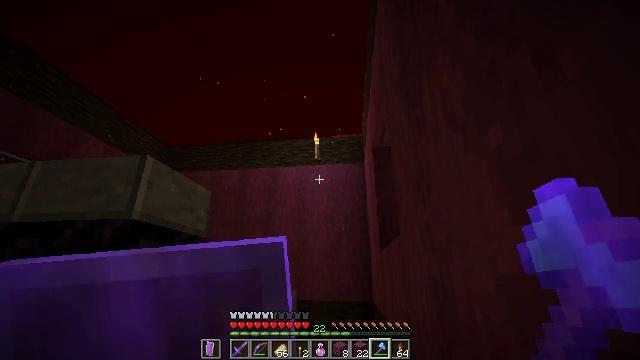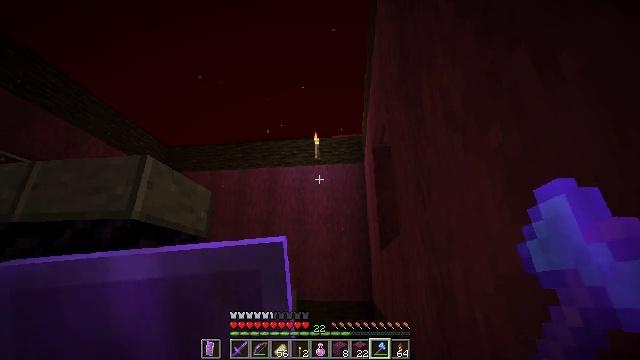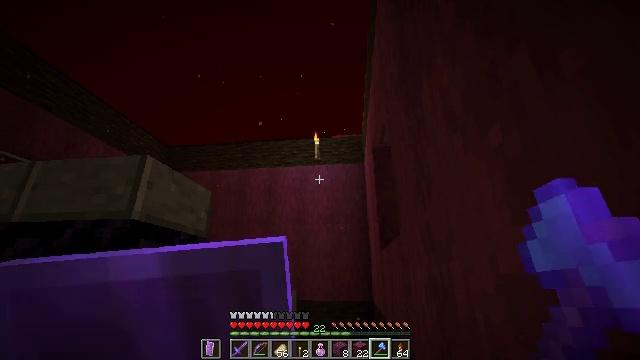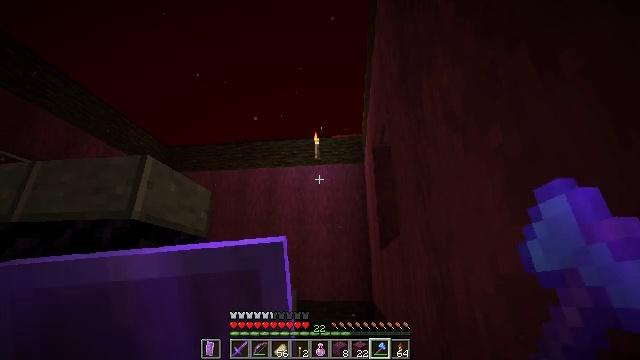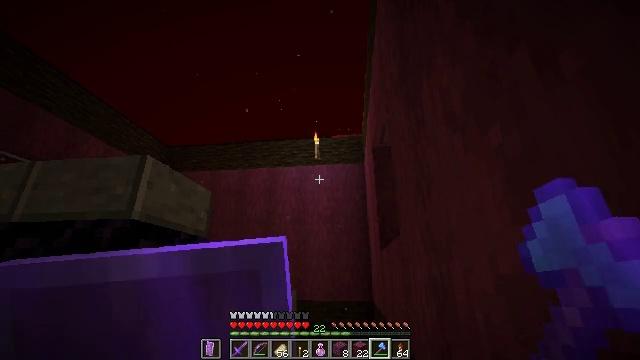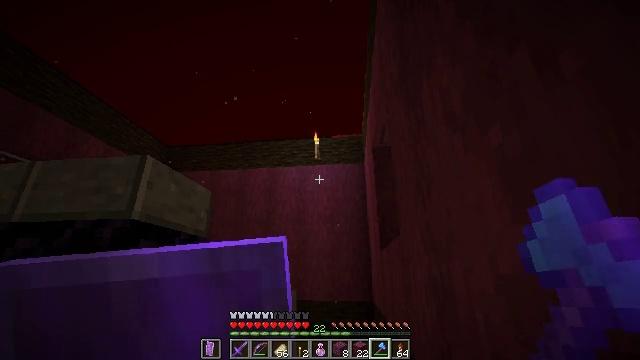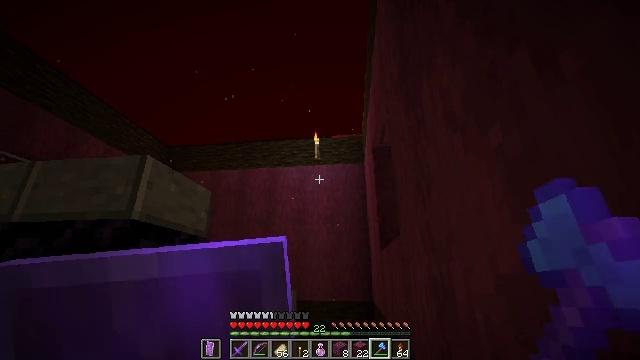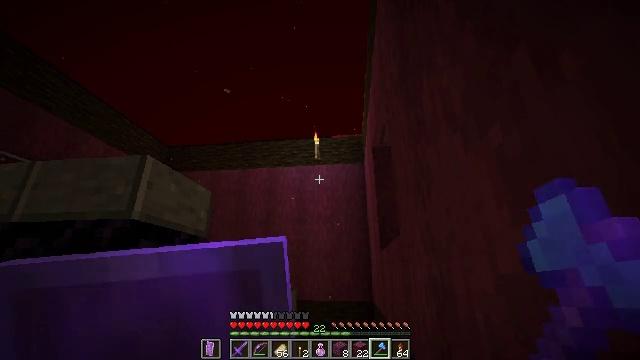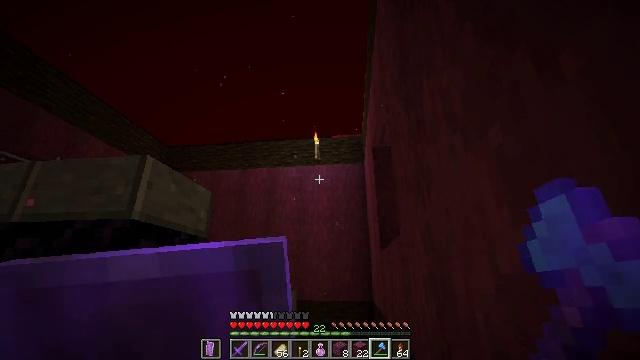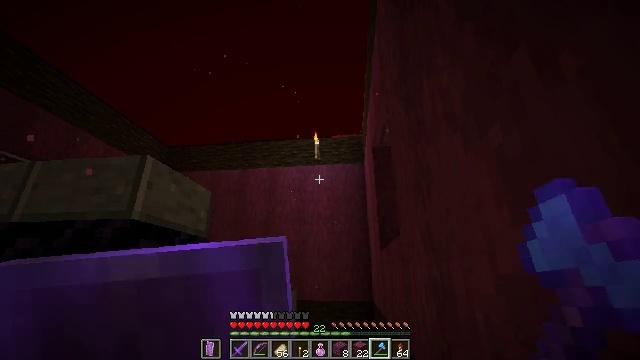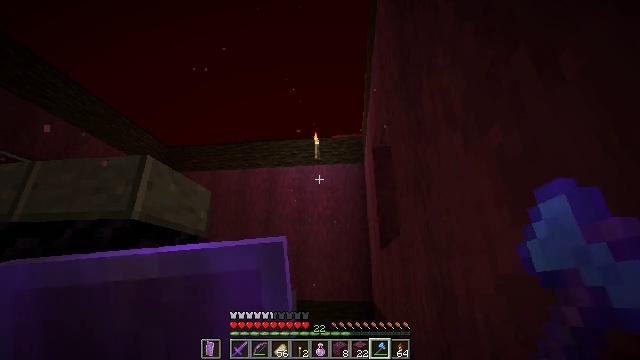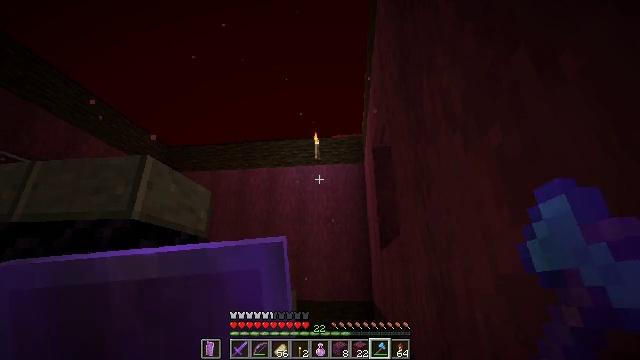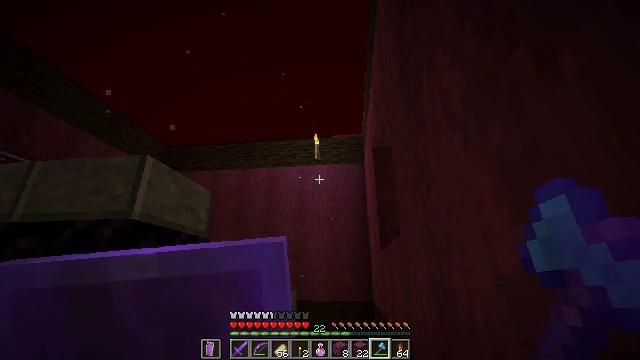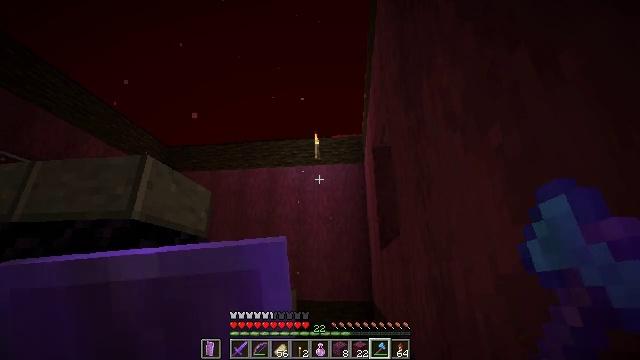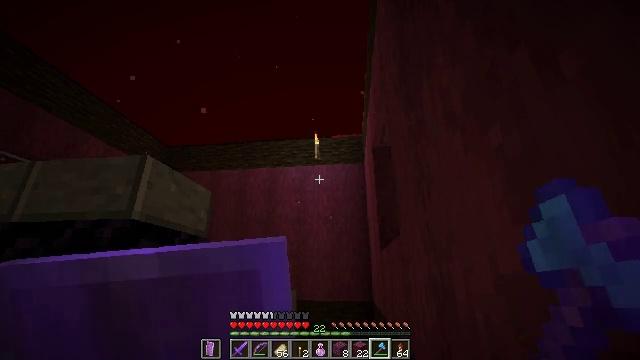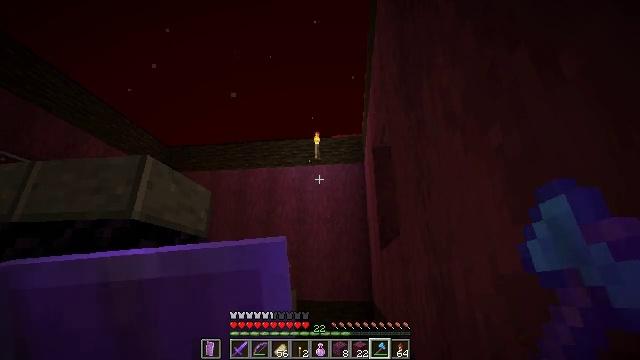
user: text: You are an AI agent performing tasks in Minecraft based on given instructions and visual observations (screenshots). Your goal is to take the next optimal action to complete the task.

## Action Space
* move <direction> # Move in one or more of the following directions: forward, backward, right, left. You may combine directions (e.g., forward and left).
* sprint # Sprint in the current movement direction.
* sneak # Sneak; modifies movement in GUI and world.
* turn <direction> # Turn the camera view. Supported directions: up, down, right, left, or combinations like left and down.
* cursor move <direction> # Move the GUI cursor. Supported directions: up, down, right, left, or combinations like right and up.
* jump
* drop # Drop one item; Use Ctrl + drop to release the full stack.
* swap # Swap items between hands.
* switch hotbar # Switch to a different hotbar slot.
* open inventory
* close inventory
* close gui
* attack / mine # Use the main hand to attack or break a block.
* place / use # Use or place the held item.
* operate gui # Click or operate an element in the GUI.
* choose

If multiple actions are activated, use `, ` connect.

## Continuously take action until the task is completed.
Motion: motion action
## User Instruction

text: Attack the crimson planks to collect them.
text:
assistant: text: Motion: no_op
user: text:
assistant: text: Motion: no_op
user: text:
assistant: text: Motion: no_op
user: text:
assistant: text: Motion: no_op
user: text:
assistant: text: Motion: no_op
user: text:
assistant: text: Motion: no_op
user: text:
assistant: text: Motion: no_op
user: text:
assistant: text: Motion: no_op
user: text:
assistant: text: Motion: no_op
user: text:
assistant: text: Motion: no_op
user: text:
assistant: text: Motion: no_op
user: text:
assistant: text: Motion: no_op
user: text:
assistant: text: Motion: no_op
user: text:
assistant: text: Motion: no_op
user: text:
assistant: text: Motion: no_op
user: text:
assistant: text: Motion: no_op
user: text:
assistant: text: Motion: no_op
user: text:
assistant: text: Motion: no_op
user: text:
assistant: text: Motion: no_op
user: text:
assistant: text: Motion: no_op
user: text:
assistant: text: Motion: no_op
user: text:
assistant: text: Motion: no_op
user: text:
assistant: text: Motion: no_op
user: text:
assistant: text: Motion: no_op
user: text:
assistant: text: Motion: no_op
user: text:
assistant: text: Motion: no_op
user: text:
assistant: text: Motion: no_op
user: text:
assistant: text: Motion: no_op
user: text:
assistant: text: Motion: no_op
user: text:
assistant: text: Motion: no_op